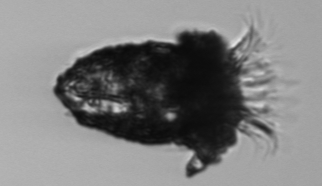
Label: Stenosemella_pacifica